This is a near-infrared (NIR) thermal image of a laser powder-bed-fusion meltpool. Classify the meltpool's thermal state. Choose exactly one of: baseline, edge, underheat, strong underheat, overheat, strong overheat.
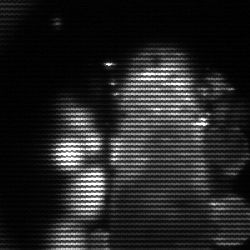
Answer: strong underheat